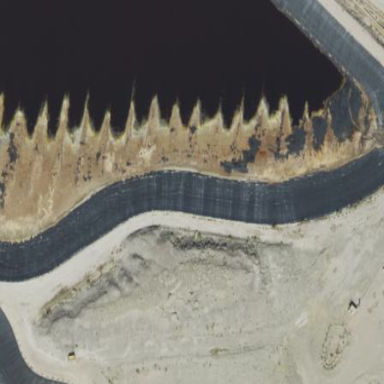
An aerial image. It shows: Tailings reservoir.